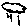
Label: cloud